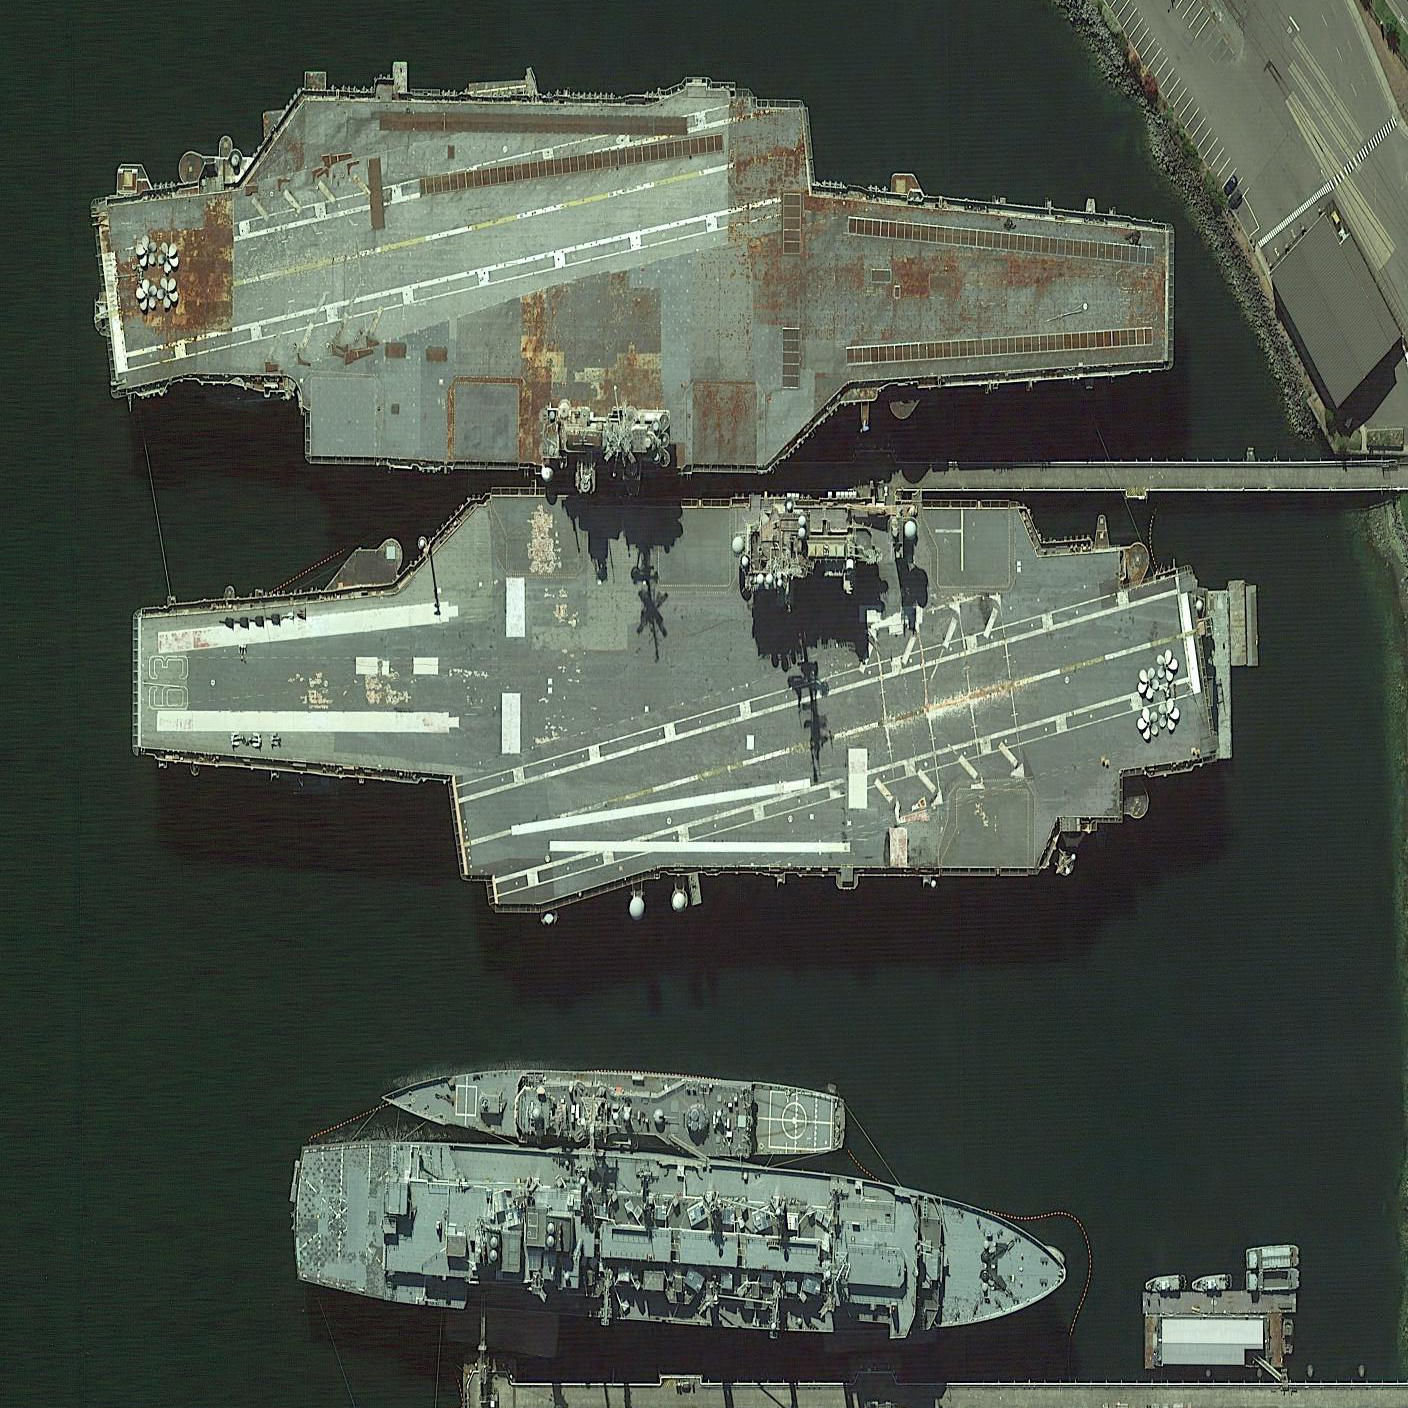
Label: aircraft_carrier